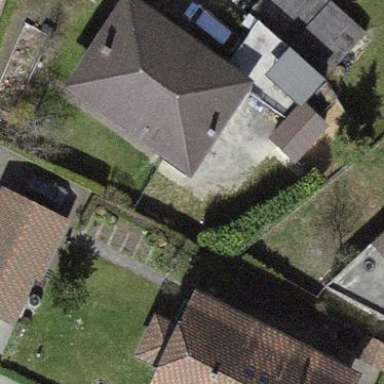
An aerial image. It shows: Detached building with hipped roof.